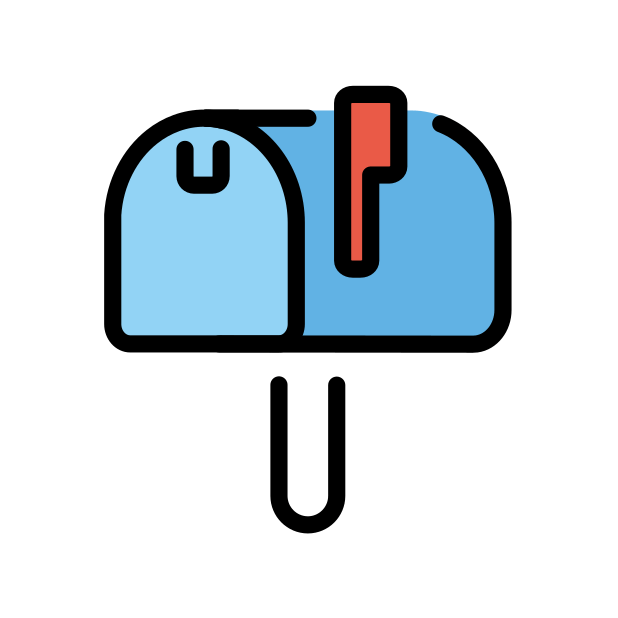
closed mailbox with raised flag